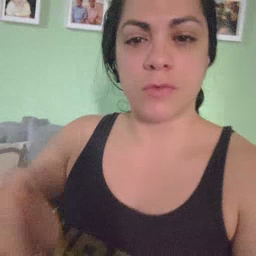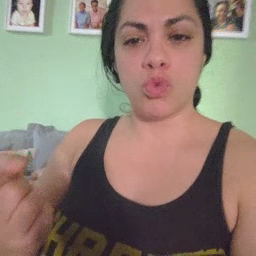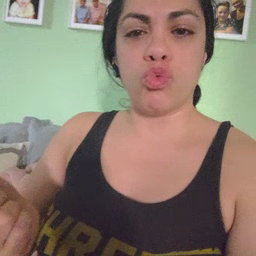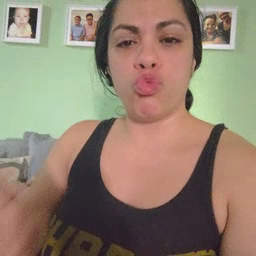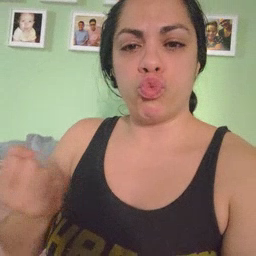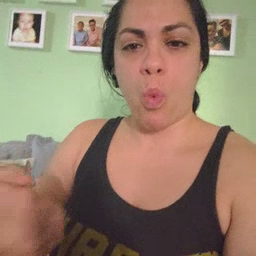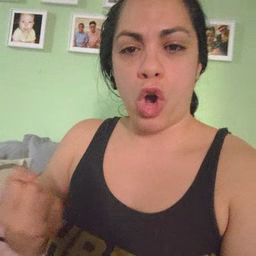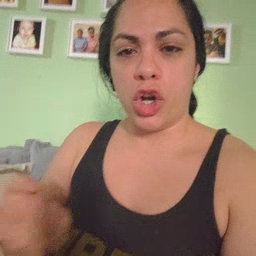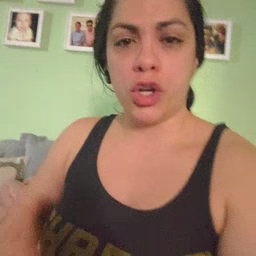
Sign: drawer